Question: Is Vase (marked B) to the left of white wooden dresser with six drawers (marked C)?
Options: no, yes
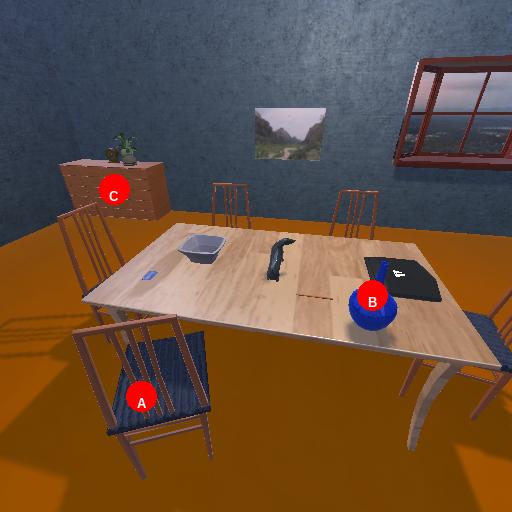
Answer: no